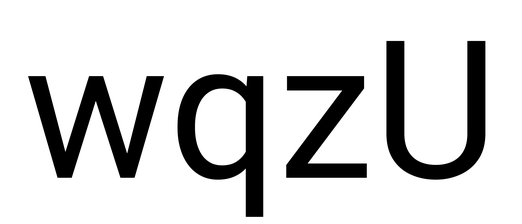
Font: Roboto_Regular